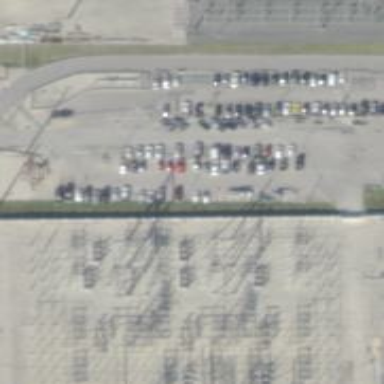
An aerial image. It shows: Switch for power supply.